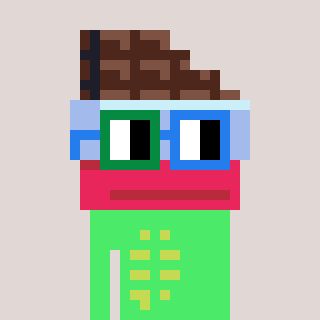
a pixel art character with square green and blue glasses, a chocolate-shaped head and a teal-colored body on a warm background